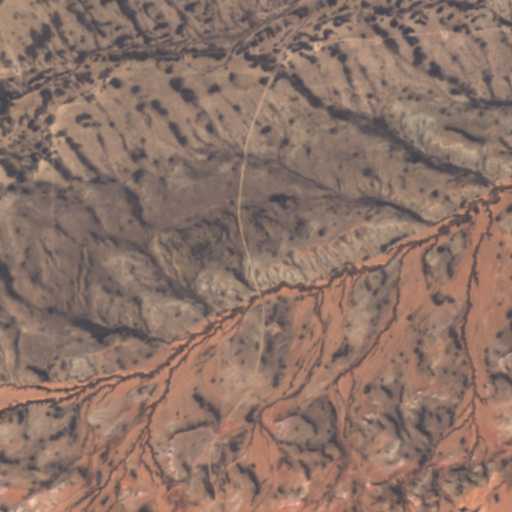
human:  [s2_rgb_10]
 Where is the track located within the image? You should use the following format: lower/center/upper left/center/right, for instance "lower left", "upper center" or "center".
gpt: There is no track in the image.